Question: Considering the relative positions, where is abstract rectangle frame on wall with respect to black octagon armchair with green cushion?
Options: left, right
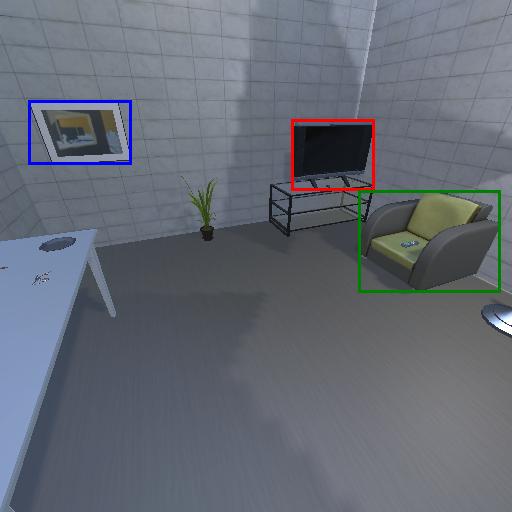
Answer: left